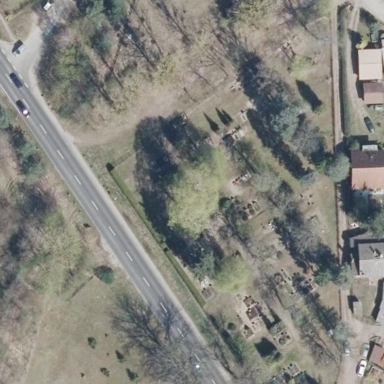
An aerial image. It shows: Graveyard.